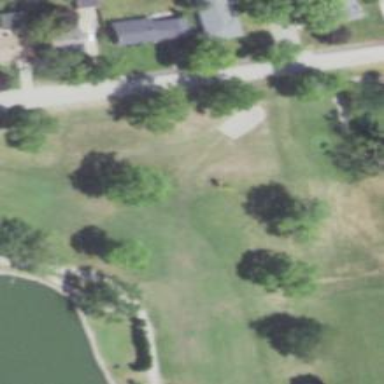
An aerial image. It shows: View of golf hole.